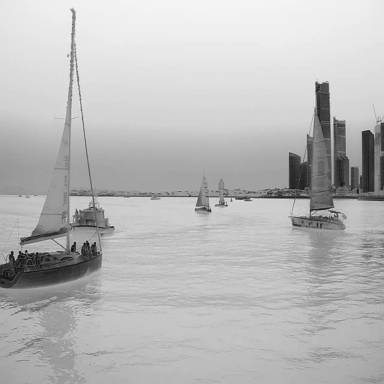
There are six sailboats in the infrared image.